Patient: sex M, age 22
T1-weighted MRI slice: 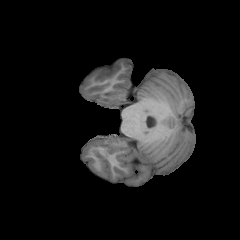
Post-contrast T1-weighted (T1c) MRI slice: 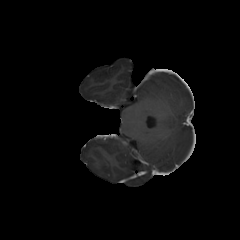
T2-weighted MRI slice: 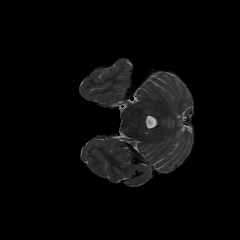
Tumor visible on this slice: no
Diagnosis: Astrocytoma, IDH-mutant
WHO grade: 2